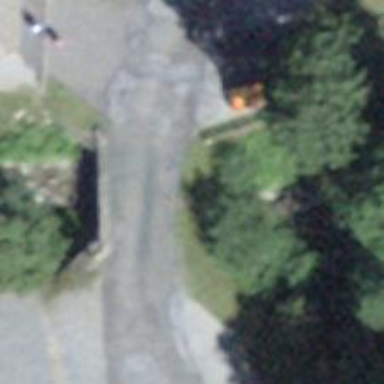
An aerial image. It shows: Unclassified road on asphalt surface with bridge.